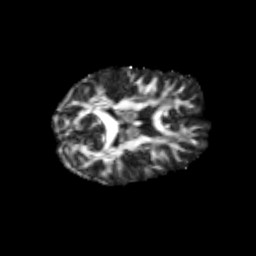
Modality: FA
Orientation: axial
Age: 27
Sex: female
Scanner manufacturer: siemens
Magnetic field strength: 3 T
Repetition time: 3.5 s
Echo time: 0.125 s